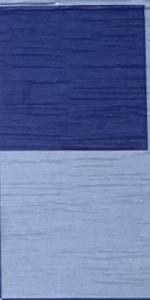
Label: Empty